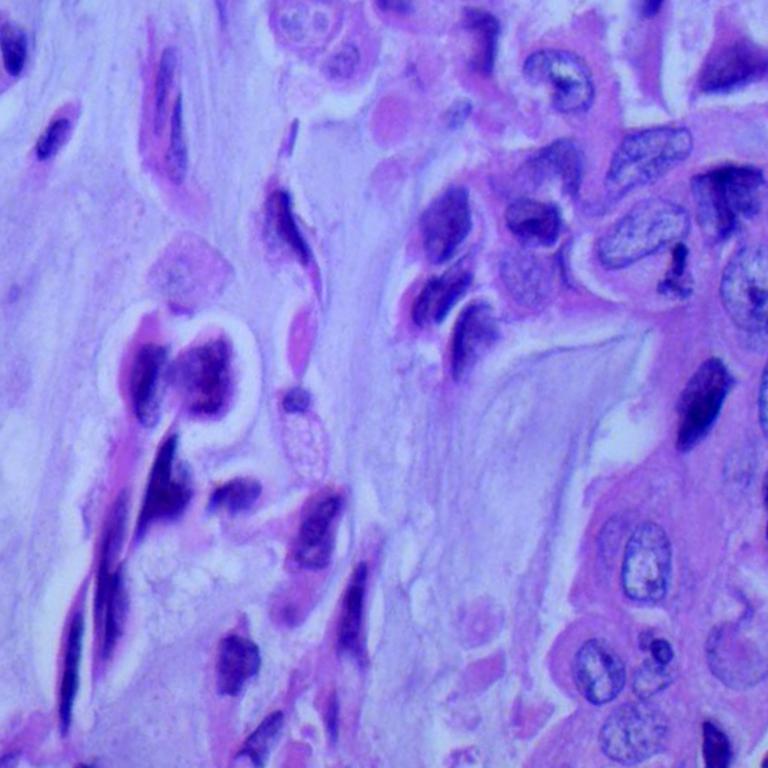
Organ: lung
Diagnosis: adenocarcinomas